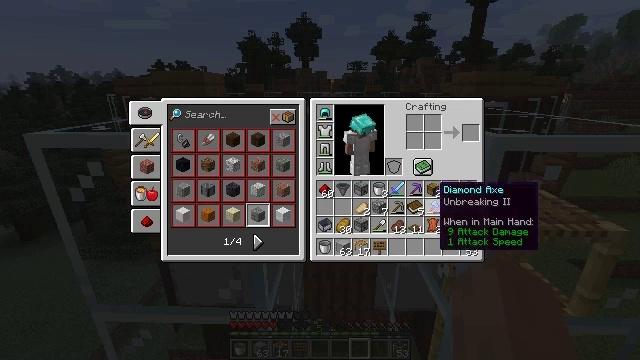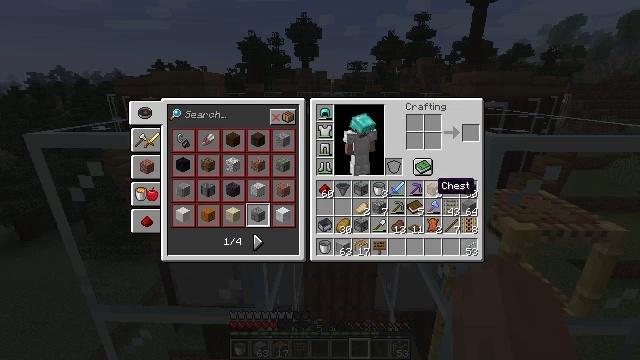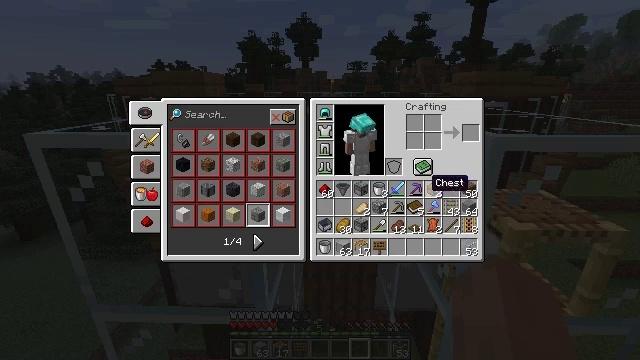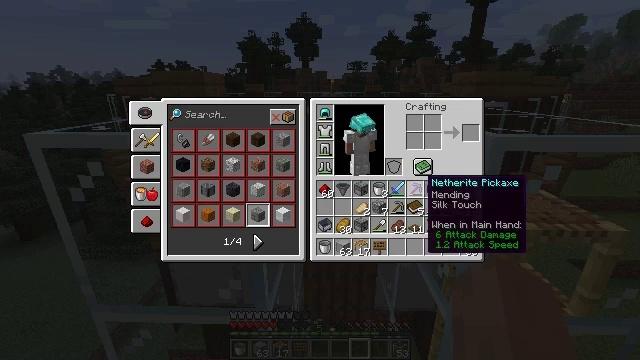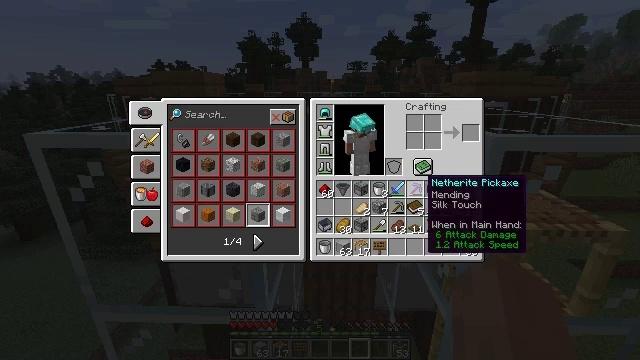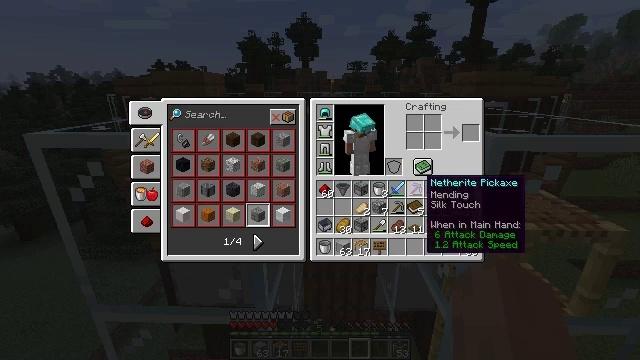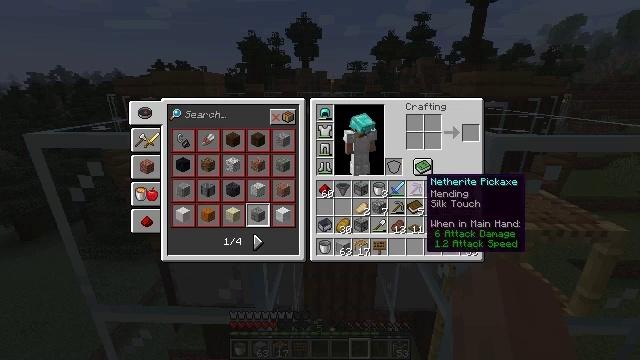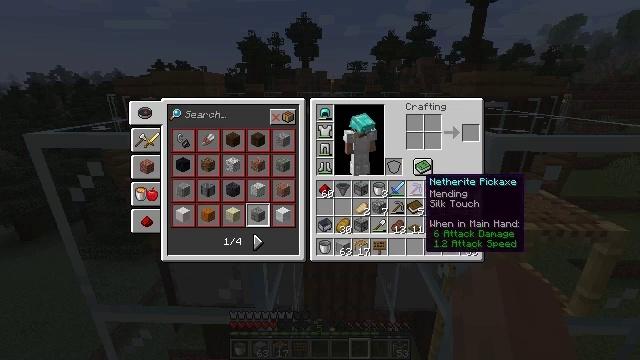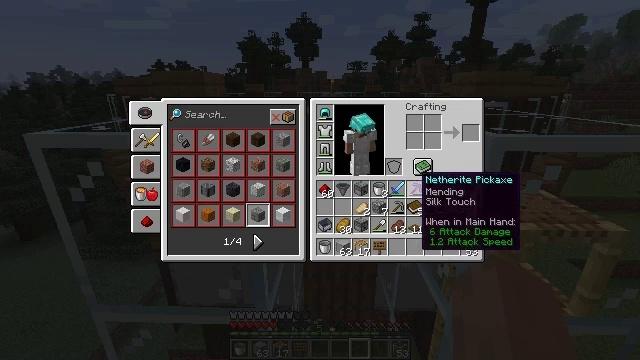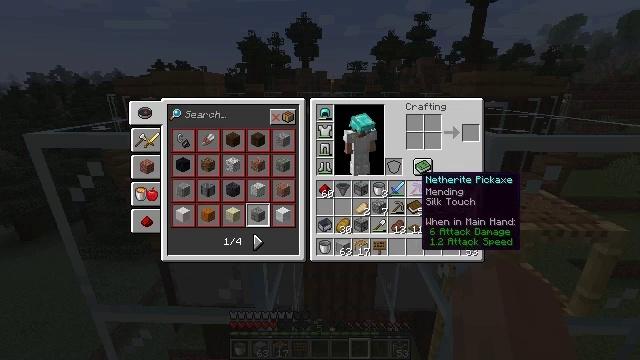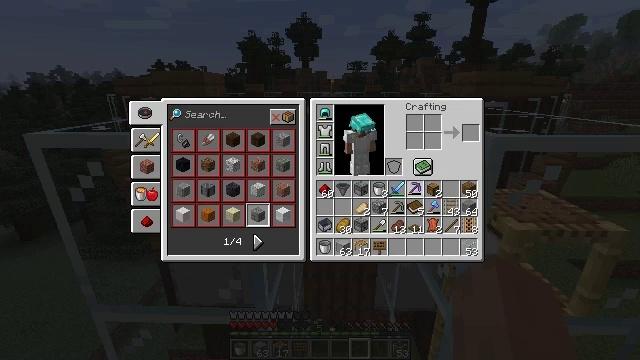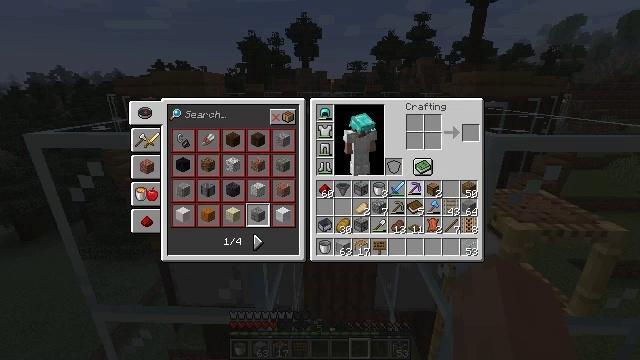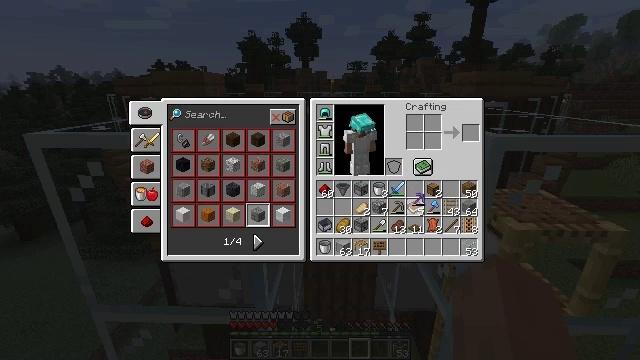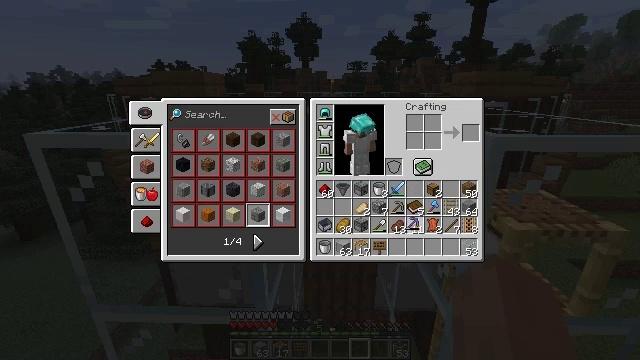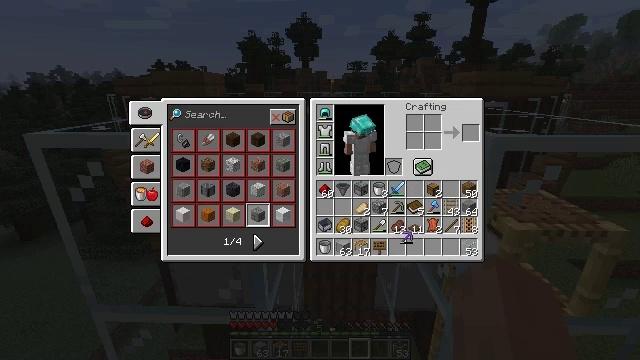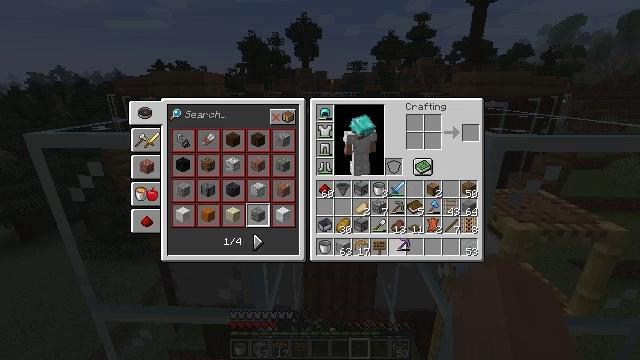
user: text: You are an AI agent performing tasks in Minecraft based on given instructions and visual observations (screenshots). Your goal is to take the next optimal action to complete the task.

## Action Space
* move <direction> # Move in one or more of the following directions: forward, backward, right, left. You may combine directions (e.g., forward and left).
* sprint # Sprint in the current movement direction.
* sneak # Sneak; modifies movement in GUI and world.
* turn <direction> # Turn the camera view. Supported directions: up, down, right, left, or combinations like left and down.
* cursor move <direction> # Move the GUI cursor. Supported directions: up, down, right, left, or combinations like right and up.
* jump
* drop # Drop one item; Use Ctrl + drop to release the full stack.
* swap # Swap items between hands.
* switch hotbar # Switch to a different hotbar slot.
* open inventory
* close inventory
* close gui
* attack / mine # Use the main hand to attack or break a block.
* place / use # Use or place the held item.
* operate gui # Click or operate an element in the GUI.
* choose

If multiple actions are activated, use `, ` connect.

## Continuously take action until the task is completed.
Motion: motion action
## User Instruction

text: Dig and collect smooth stone.
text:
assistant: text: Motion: no_op
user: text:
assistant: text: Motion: no_op
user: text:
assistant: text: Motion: no_op
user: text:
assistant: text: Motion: no_op
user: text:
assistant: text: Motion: no_op
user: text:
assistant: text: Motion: no_op
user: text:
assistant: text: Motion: no_op
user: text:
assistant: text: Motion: no_op
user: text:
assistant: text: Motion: no_op
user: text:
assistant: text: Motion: attack / mine
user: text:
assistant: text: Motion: attack / mine
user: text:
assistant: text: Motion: turn down, attack / mine
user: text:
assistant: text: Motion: turn down
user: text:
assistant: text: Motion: turn down
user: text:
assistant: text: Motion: no_op
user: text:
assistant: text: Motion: no_op
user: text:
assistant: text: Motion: no_op
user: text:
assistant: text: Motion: no_op
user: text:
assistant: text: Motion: no_op
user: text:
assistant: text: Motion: no_op
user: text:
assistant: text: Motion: no_op
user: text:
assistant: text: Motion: no_op
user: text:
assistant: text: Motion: attack / mine
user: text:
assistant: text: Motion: attack / mine
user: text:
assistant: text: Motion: attack / mine
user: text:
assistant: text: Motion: no_op
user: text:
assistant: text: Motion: no_op
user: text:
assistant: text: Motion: no_op
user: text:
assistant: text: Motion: no_op
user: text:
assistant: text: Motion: no_op